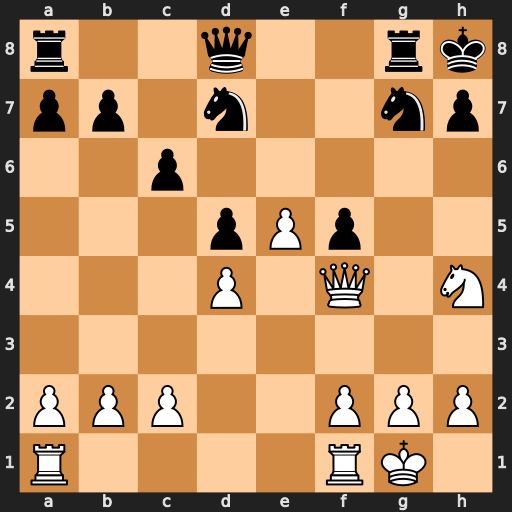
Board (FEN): r2q2rk/pp1n2np/2p5/3pPp2/3P1Q1N/8/PPP2PPP/R4RK1
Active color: w
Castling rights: -
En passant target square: f6
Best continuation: Ng6+ hxg6 Qh6#